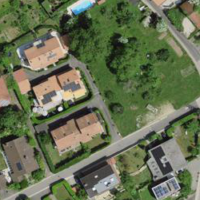
EUNIS habitat code: 55
Species observed at this site:
Satureja montana